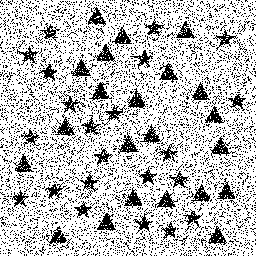
Squares: 0
Triangles: 22
Stars: 22
Total shapes: 44